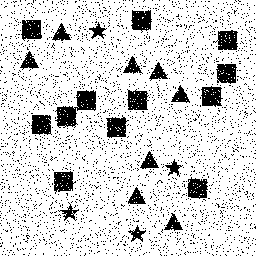
Squares: 12
Triangles: 8
Stars: 4
Total shapes: 24